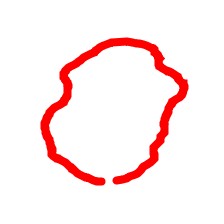
Shape: circle